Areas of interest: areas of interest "China Railway Famous People Plaza"
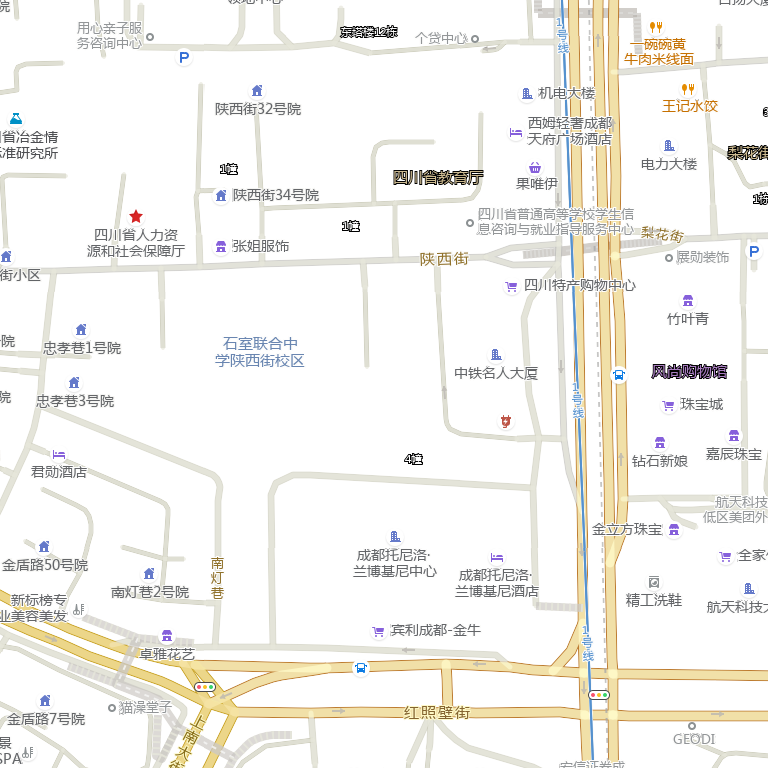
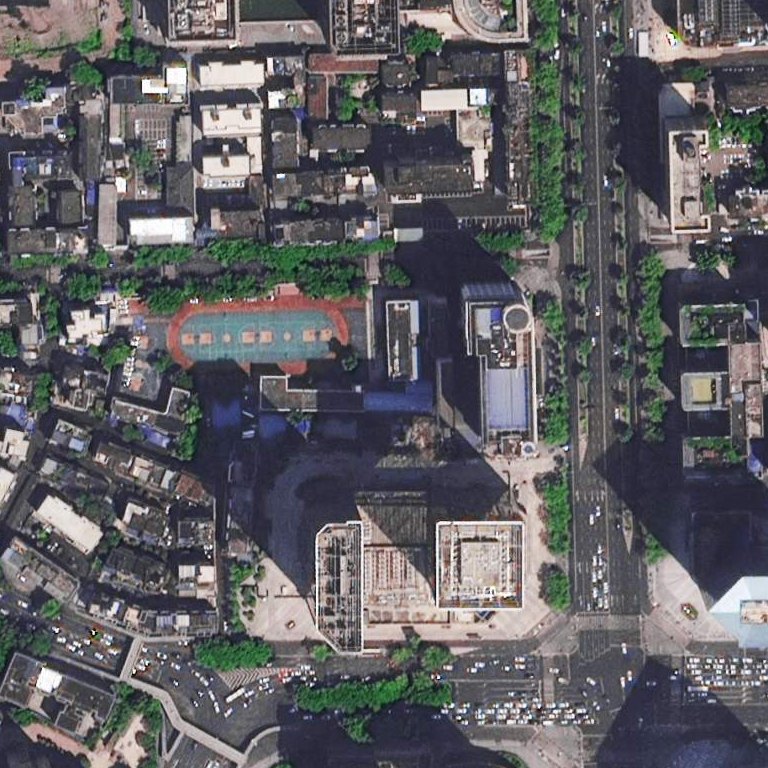